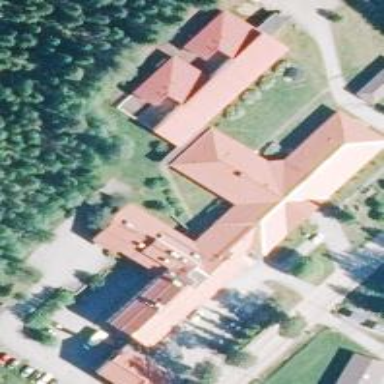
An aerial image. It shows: Hospital building.